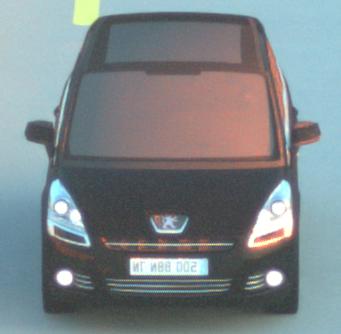
Make: Peugeot
Model: 5008 120 VTi
Detailed model: 5008 (I) Van
Model produced from: 2009/10
Model produced until: 2011/07
Doors: 5
Color: black
Road condition: dry road
Daytime: sunrise or sunset
Contrast: medium contrast